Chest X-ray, PA view. Patient: 17 years old, sex M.
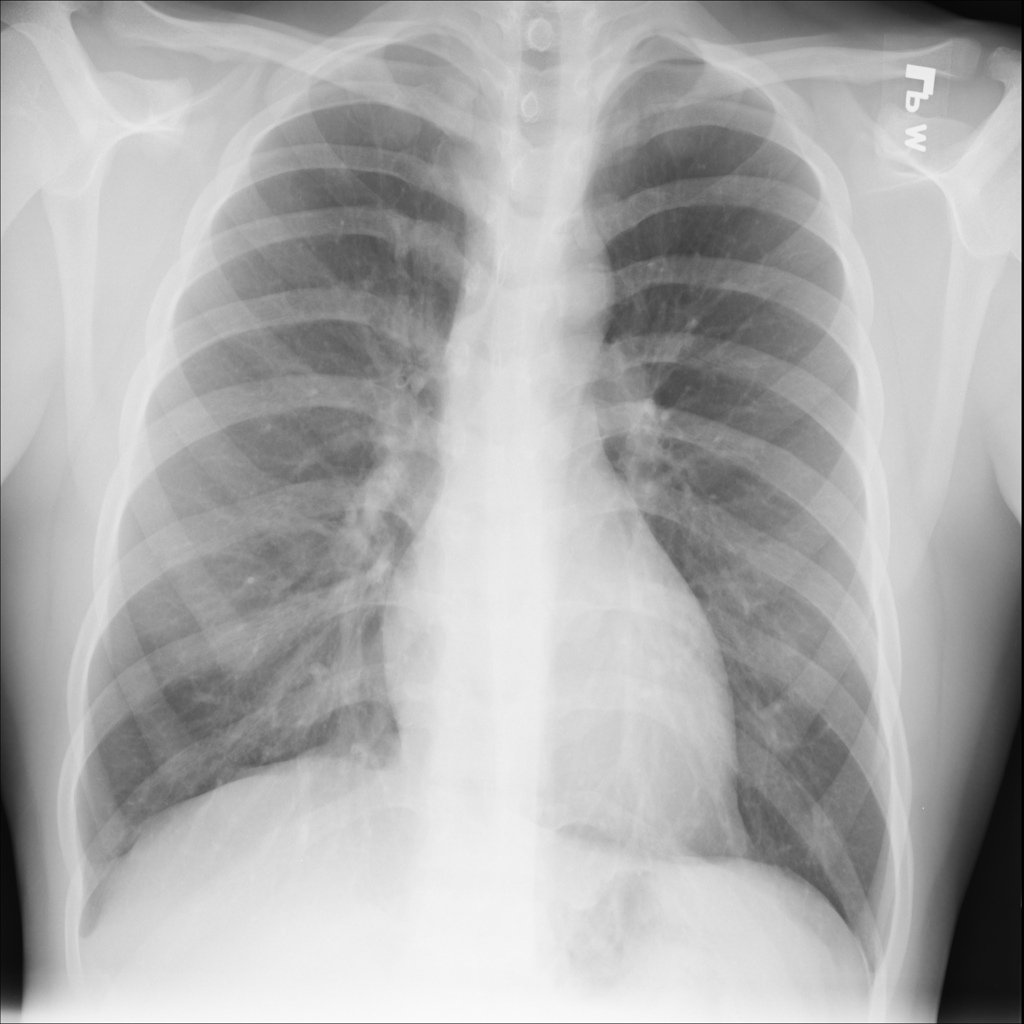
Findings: No Finding